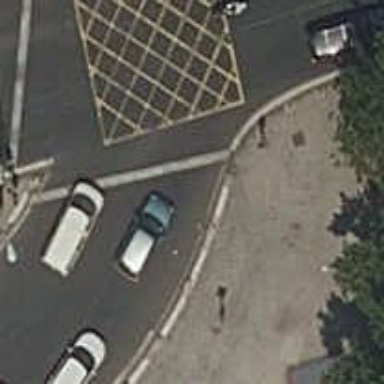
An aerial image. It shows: Road with traffic signals.